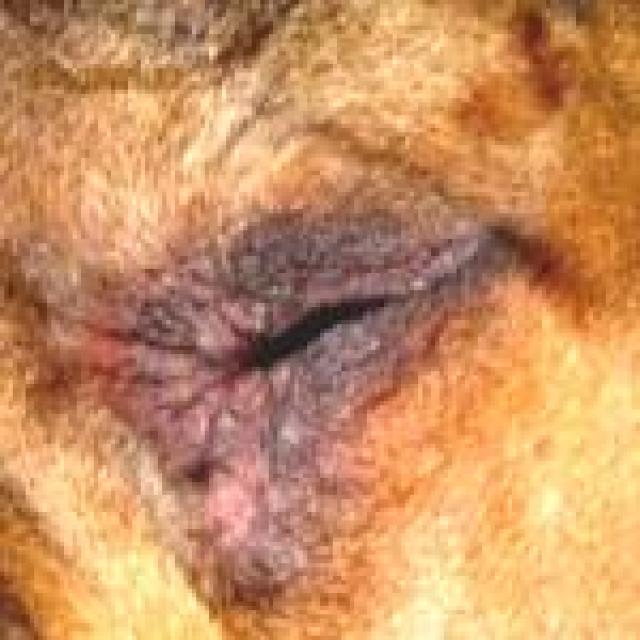
Canine fungal skin infection — characterized by alopecia, scaling, crusting, and circular lesions. Common agents include Malassezia and Candida species.